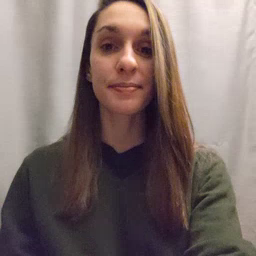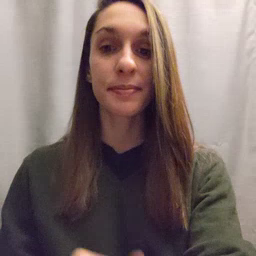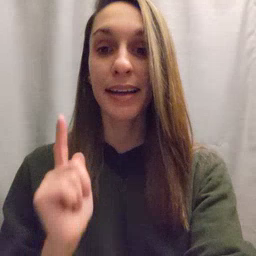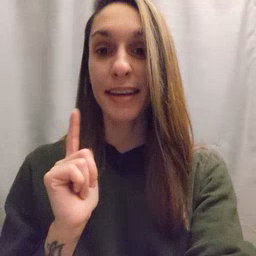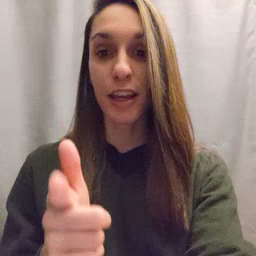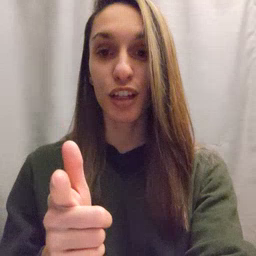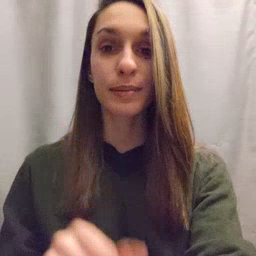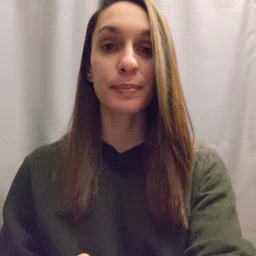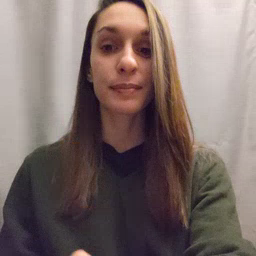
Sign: later